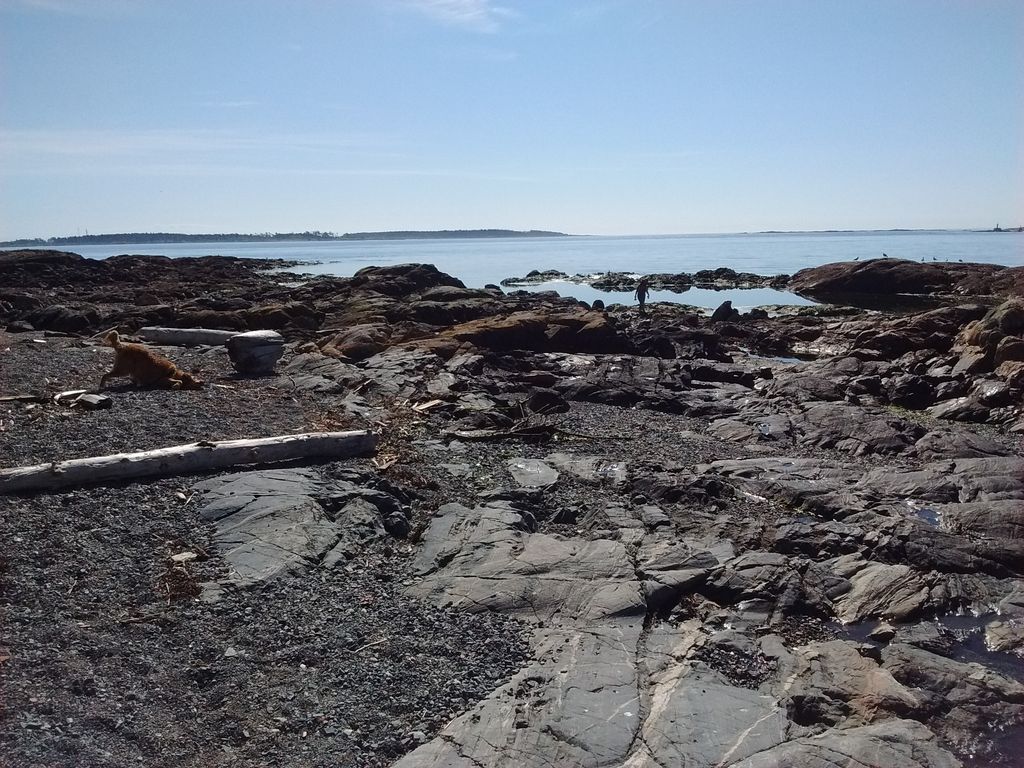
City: victoria